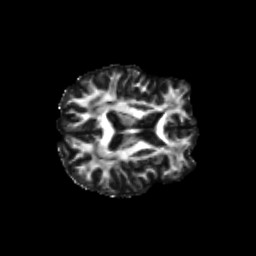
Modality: FA
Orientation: axial
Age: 22
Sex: female
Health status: healthy
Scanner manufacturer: siemens
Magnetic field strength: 3 T
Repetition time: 8.6 s
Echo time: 0.095 s